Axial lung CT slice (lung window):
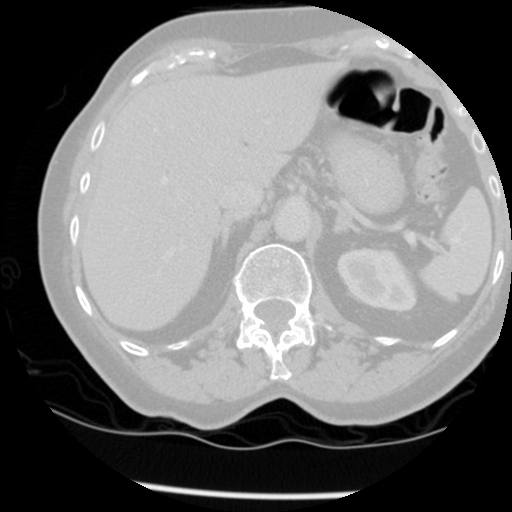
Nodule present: no